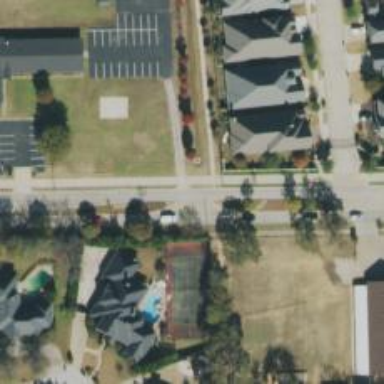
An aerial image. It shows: Secondary road with separate sidewalks.